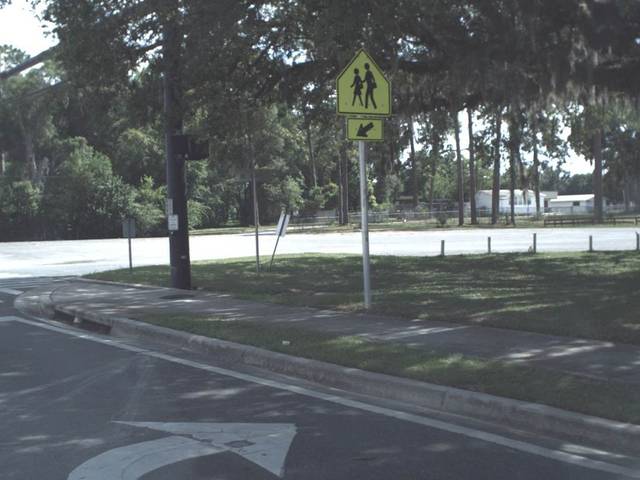
Region: United States
Coordinates: 29.486, -82.86